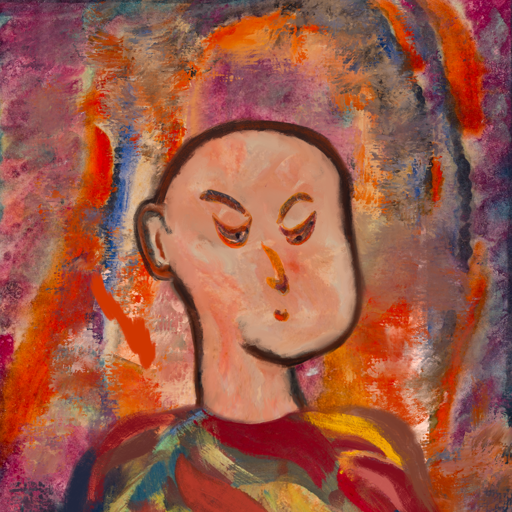
Background: Experience, Head And Neck Side: Roy_Bahadur, Face Side: Hypocrite, Bust: Mother_And_Son_Son, Hair Side: Blank, Head Accessory: Blank, Second Necklace: Blank, Necklace: Blank, Baby: Blank